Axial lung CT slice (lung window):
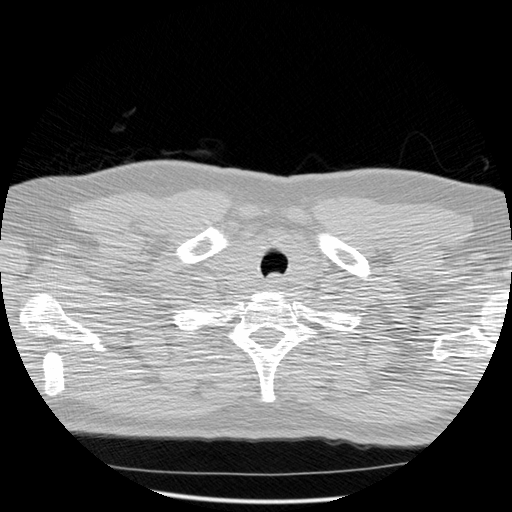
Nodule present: no